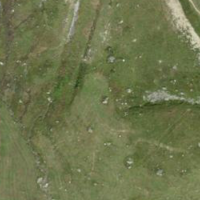
EUNIS habitat code: 23
Species observed at this site:
Stauroderus scalaris